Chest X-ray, AP view. Patient: 63 years old, sex M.
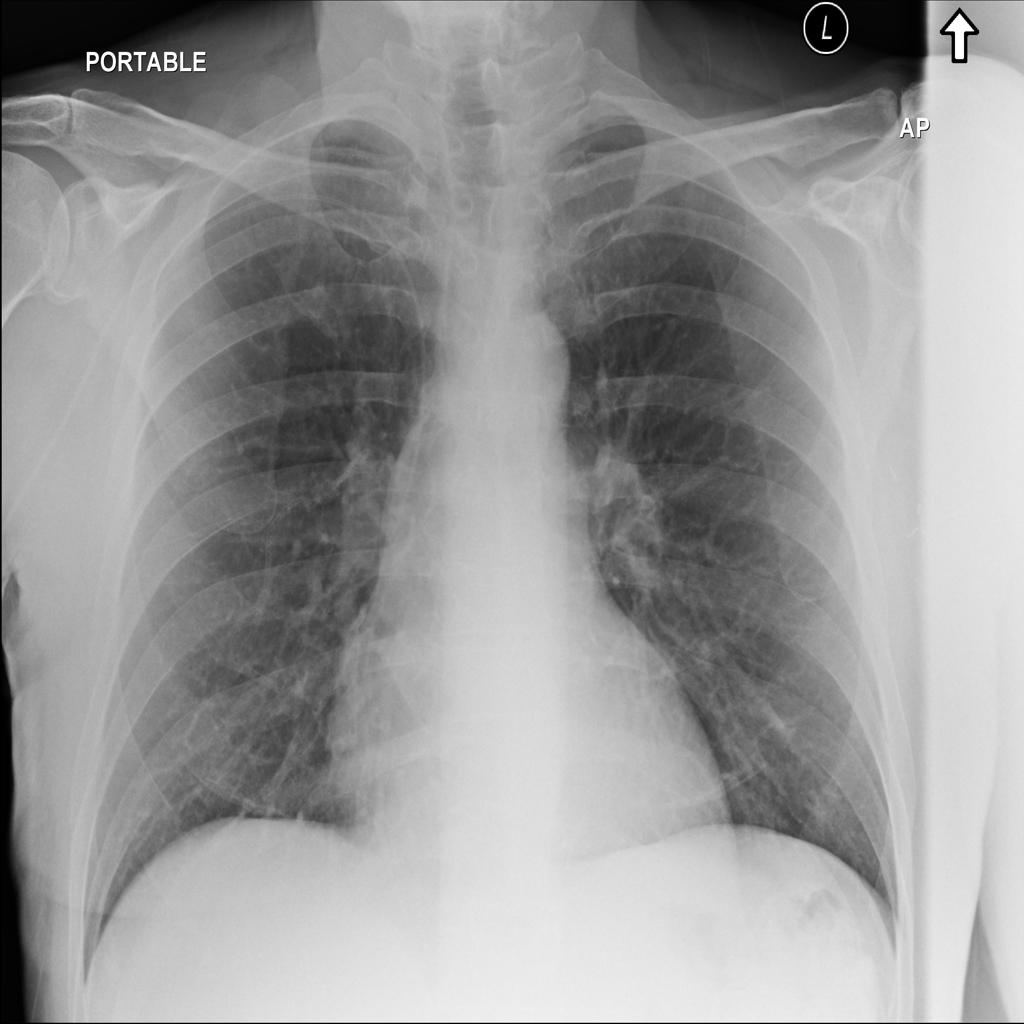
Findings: No Finding